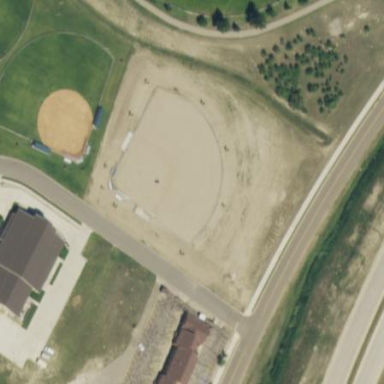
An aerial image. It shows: Baseball pitch for leisure land.